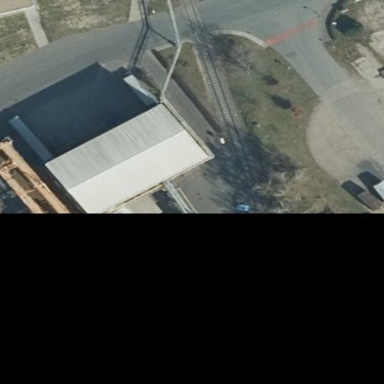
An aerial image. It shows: Industrial building.